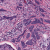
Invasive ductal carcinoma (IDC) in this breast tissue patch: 1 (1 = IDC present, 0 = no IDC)